Field crop: maize
Growth stage: 1
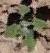
Species: chenopodium